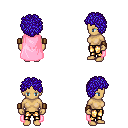
a pixel art fantasy rpg character, female body template, human, tanned skin, pink cape, gold greaves, blue curly afro hairstyle, leather bracers, four views (front, back, left, right), 2x2 character sprite sheet, small pixel art, hard edges, no anti-aliasing